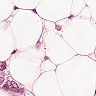
Metastatic tissue present: yes